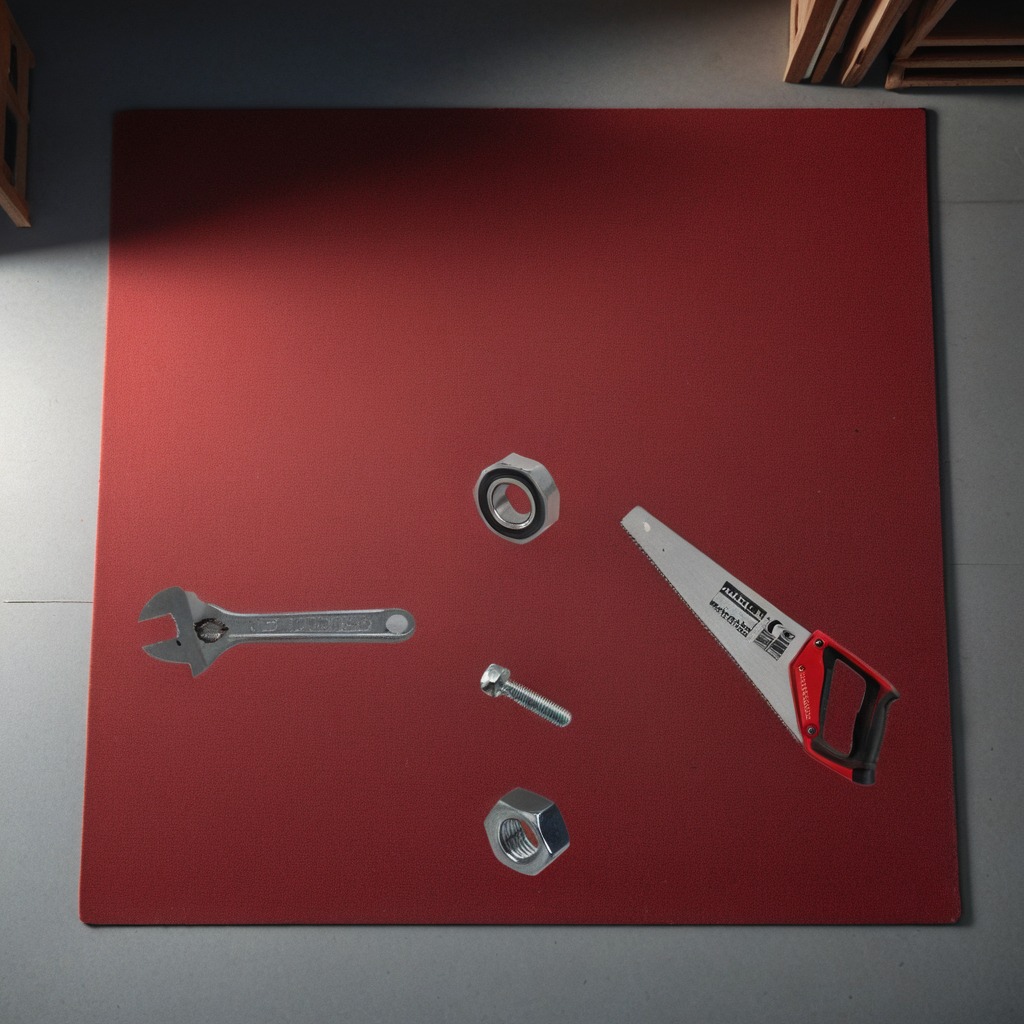
A ball bearing, a machine screw, a hand saw, a nut, and a wrench are lying on a clean granite tabletop.